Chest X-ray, PA view. Patient: 66 years old, sex F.
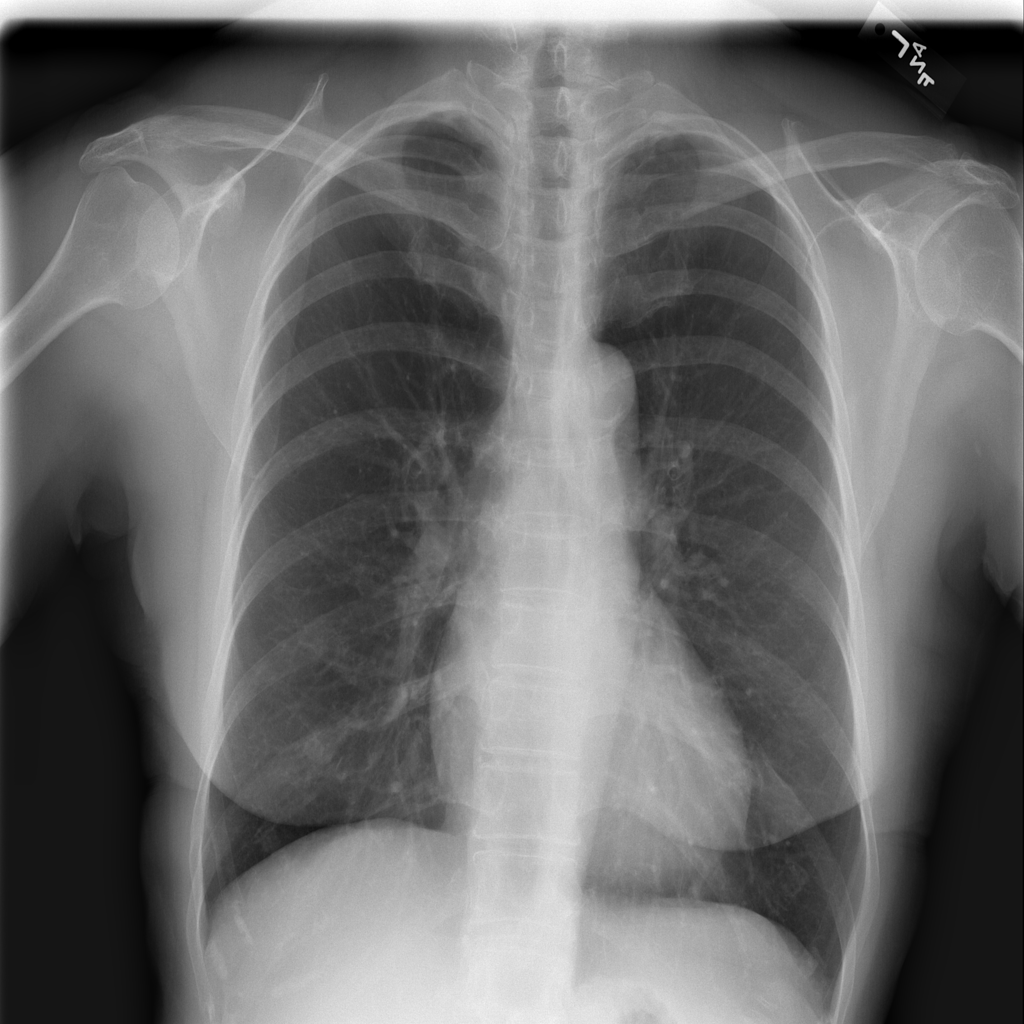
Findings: No Finding